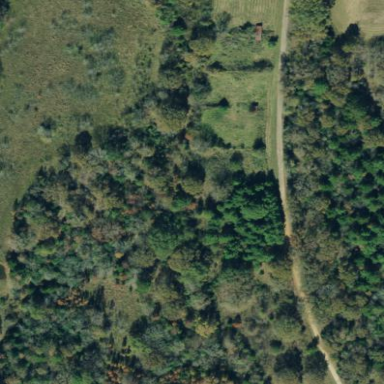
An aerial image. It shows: Mixed woodland area with variety of leaf types and cycles.